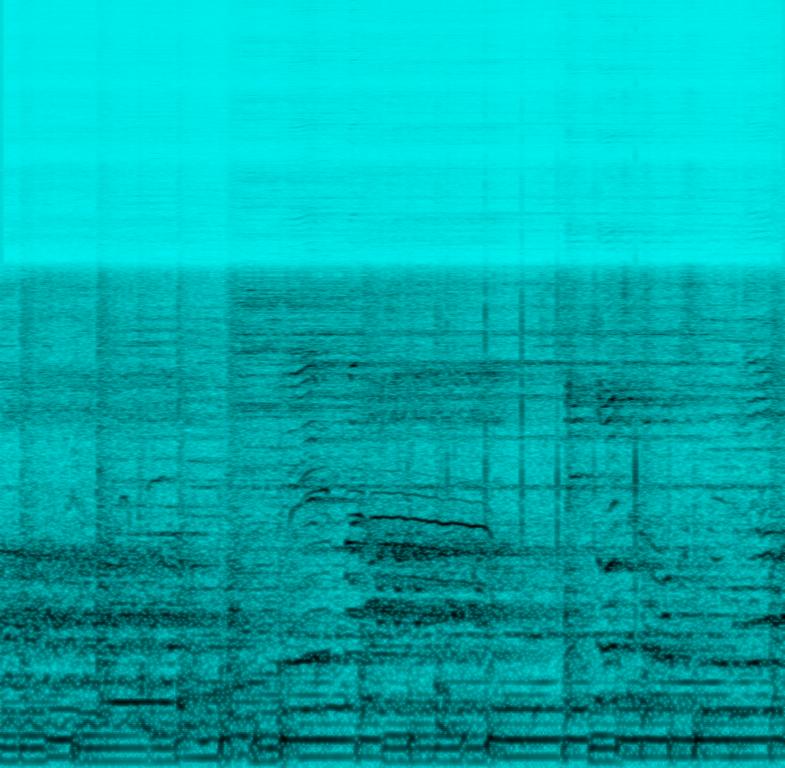
A male voice is singing loudly with an opera technique while an acoustic drum is playing along with a e-bassline. Underlined by strings playing a melody. This song may be playing at a wedding.